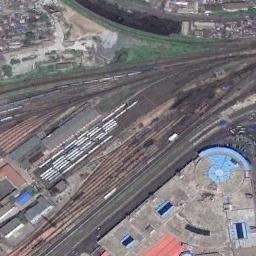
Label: railway_station